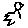
Label: bird